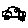
Label: car